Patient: sex M, age 21
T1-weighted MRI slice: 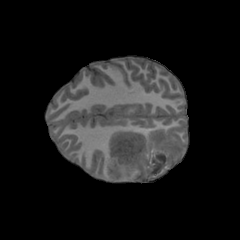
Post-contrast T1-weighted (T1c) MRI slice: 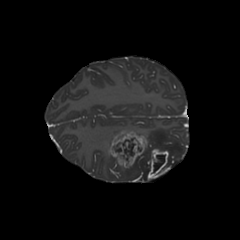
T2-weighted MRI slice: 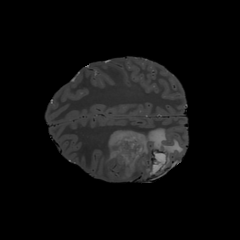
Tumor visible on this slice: yes
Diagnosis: Glioblastoma, IDH-wildtype
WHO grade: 4